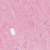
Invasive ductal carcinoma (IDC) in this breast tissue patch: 0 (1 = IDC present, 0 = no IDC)